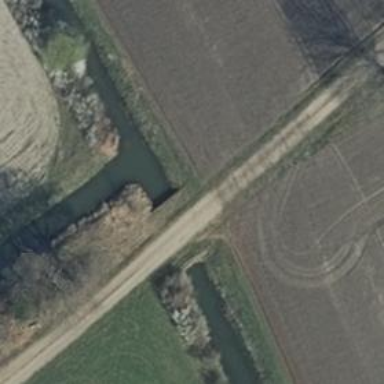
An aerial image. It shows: Culvert tunnel.